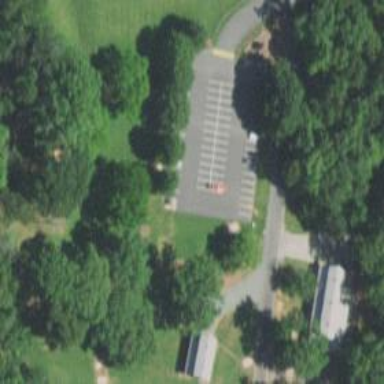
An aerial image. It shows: Disc golf tee.